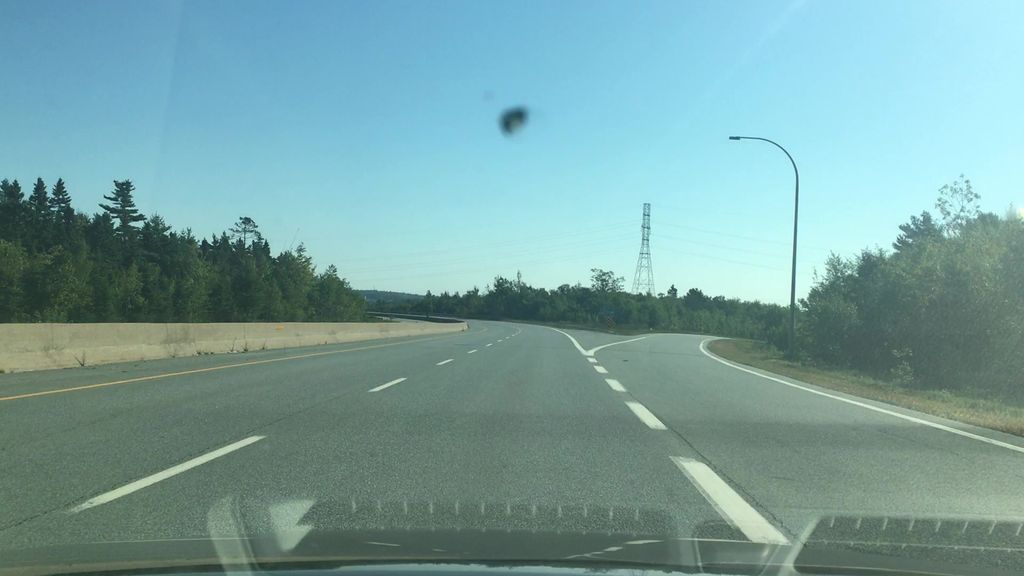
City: halifax